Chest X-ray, PA view. Patient: 57 years old, sex F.
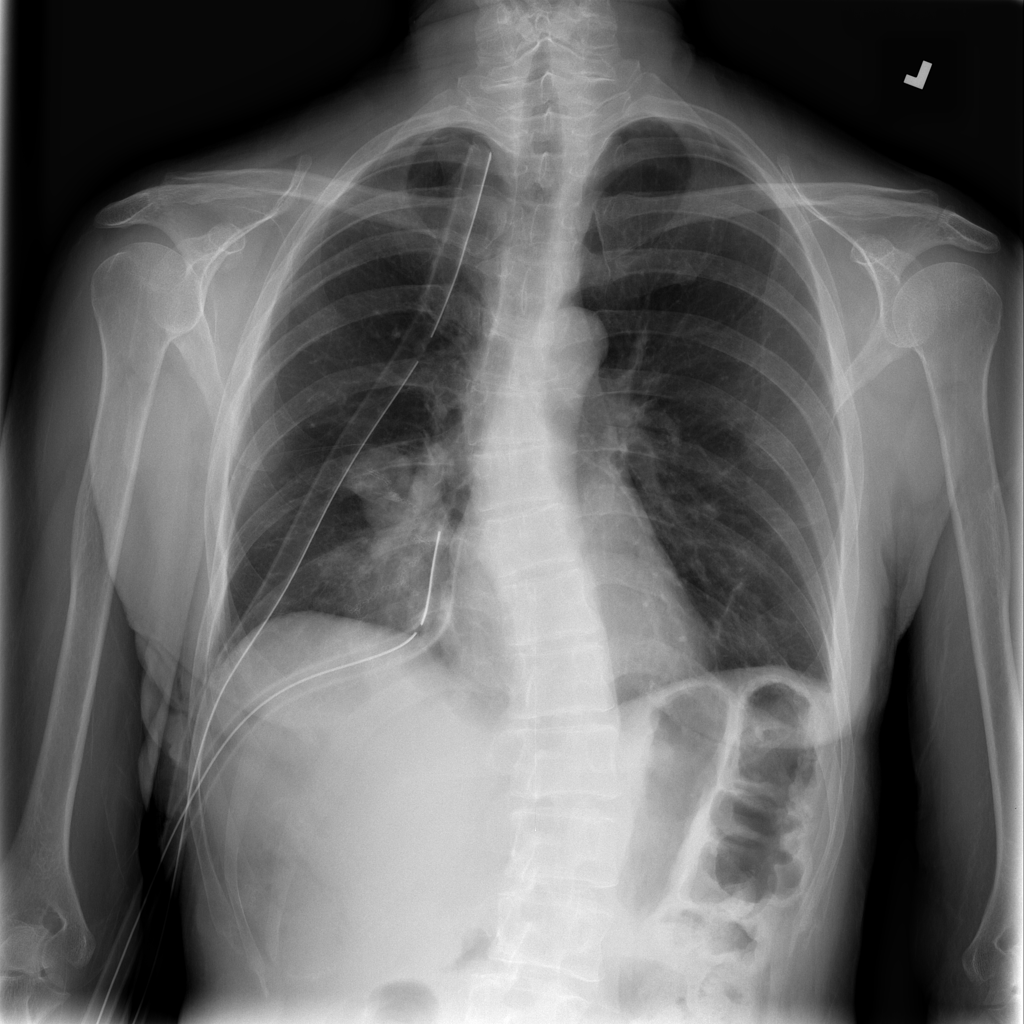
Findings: Atelectasis, Consolidation